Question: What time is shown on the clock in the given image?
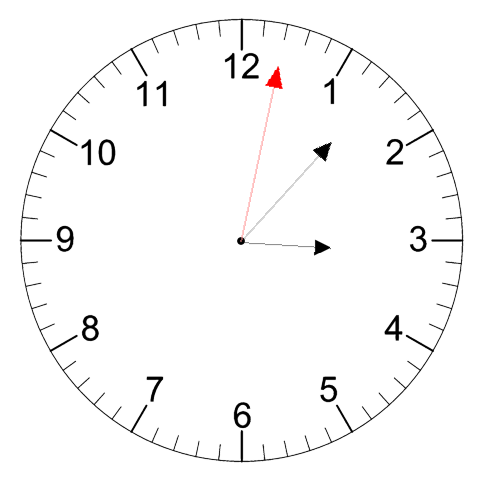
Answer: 03:07:02